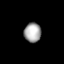
Tissue: skin
Cell type: Epithelial cells
Senescence score: 0.2253
Nuclear area (px): 327
Mean DAPI intensity: 164.44